Question: I want build a lightweight cached system (few server-resources) for easy serve pages (without SQL queries, without heavy-functions...), but end result depends of multiple user profiles.

I know existence of APC, memcached and other third-systems... The purpose of this question is learn the most efficient way (and theorical explanations) in a specific coding-scene.
What method I should use? (more efficient in end-process)
A) Multiple and different static html file-part readings (show in image, I think that bad performance for several read access to hard disk)
B) A single-file reading (dynamic script), that include data needed and reorder self (with strpos, str_replace ...)
C) Other better solution
Very thanks,
Note: Sorry for my bad english.
Suppose I have applied APC and memcached on my system. I'm interested in system scheme/coding/structure.
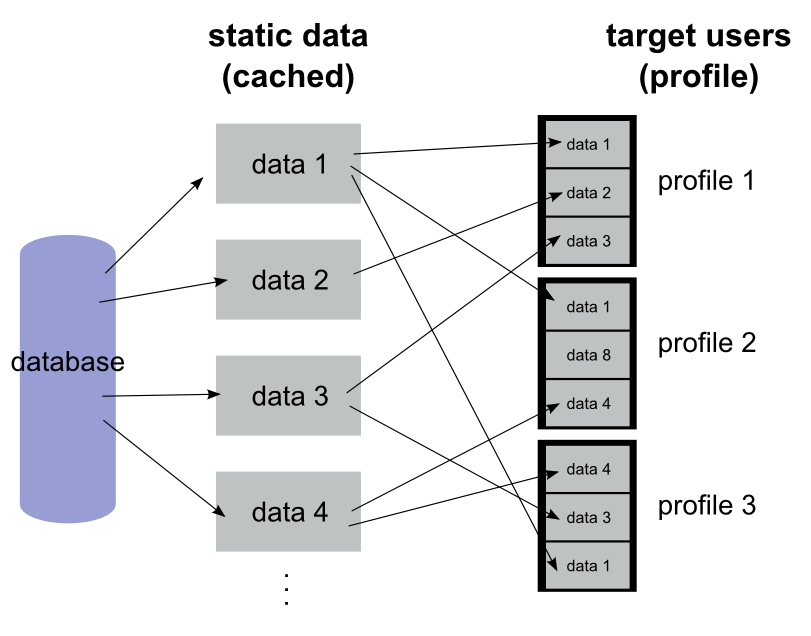
Answer: Using memcached or APC is going to be a lot better than using static files. Generally speaking, you should use memcached if you have a bunch of web servers all serving content and want the cache to be shared between all web nodes, and use APC if you have just one or don't need a shared cache. These are the fast because they store your data in memory, and memory access is several orders of magnitude better that disk ready. That said, using static files as a cache is going to be a lot better than not using any kind of caching at all.